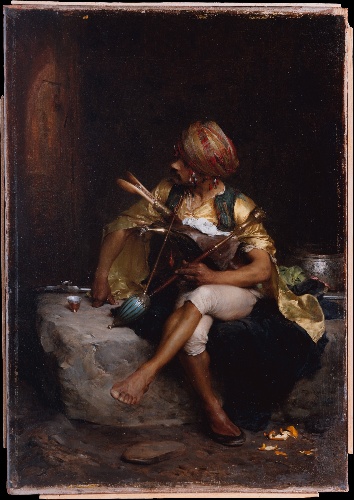
Title: A Bashi-Bazouk
Artist: Charles Bargue
Artist bio: French, Paris 1825/26–1883 Paris
Date: 1875
Object type: Painting
Classification: Paintings
Medium: Oil on canvas
Dimensions: 18 1/4 x 13 1/8 in. (46.4 x 33.3 cm)
Department: European Paintings
Credit line: Catharine Lorillard Wolfe Collection, Bequest of Catharine Lorillard Wolfe, 1887
Accession year: 1887
Repository: Metropolitan Museum of Art, New York, NY
Tags: Pipes|Men|Orientalist